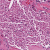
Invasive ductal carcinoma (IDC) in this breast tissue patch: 0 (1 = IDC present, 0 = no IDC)